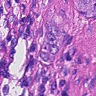
Metastatic tissue present: yes